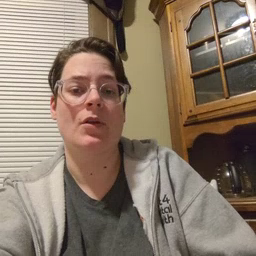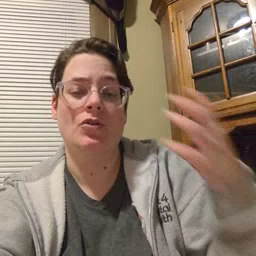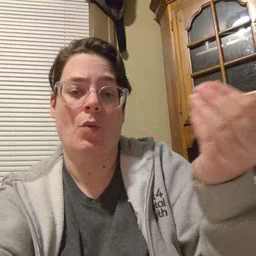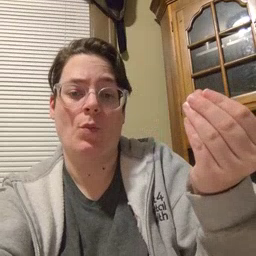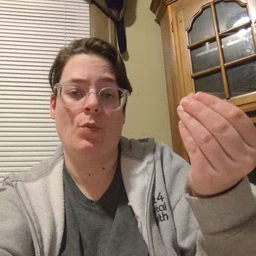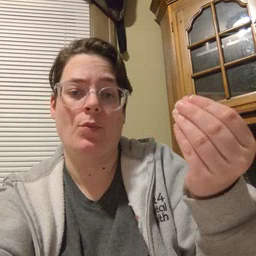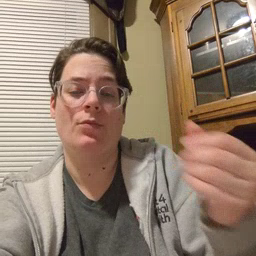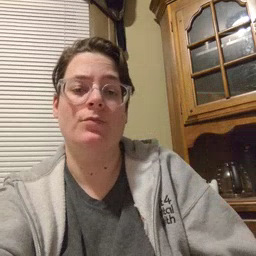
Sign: go